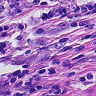
Metastatic tissue present: yes